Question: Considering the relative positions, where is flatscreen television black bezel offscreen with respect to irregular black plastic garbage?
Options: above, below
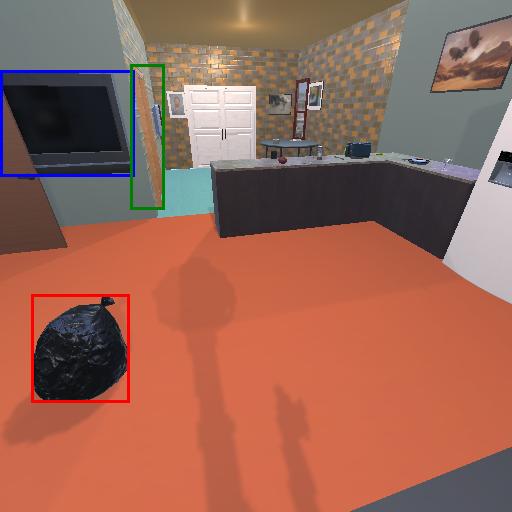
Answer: above